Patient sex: M
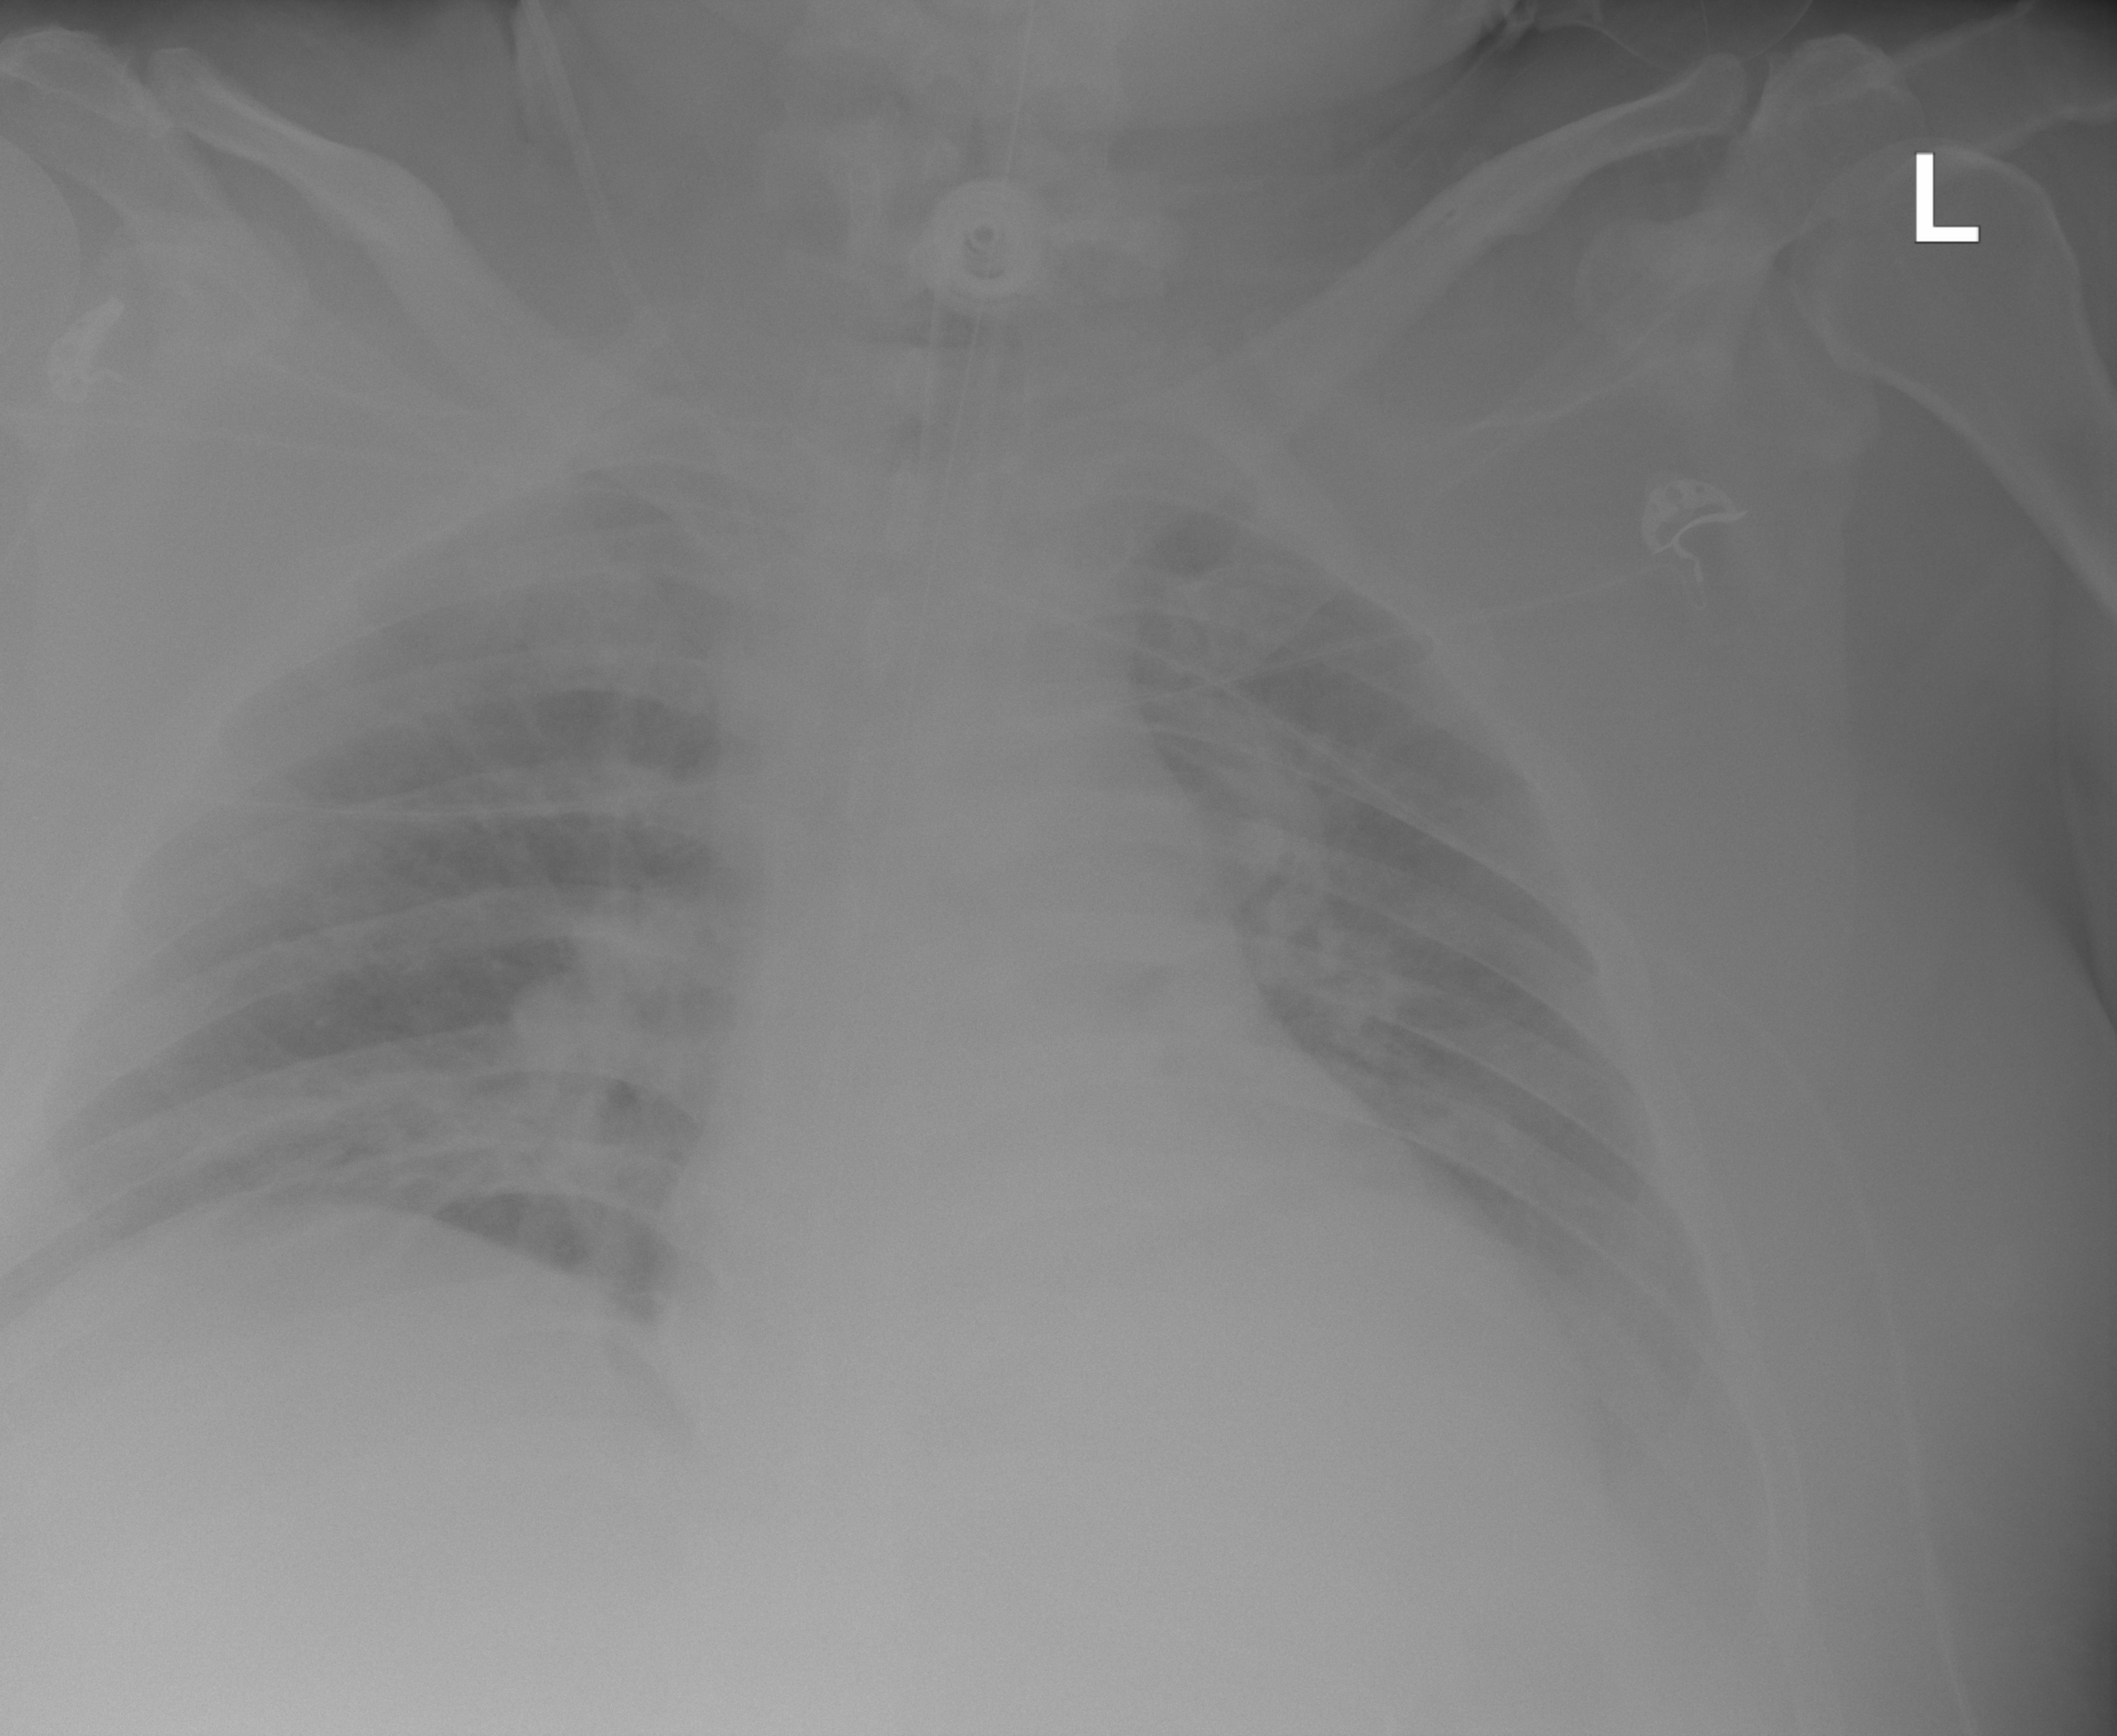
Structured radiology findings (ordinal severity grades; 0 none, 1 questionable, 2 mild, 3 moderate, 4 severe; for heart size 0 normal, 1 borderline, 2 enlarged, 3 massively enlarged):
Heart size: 2
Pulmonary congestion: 2
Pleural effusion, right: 2
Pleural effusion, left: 2
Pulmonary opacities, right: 2
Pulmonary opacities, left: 0
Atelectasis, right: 2
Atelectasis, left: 2